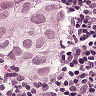
Metastatic tissue present: yes